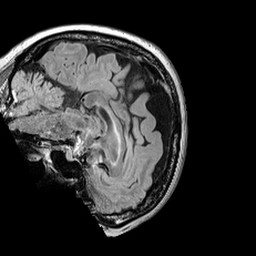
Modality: FLAIR
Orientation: sagittal
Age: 46
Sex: female
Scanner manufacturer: siemens
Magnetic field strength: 3 T
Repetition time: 5 s
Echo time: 0.387 s